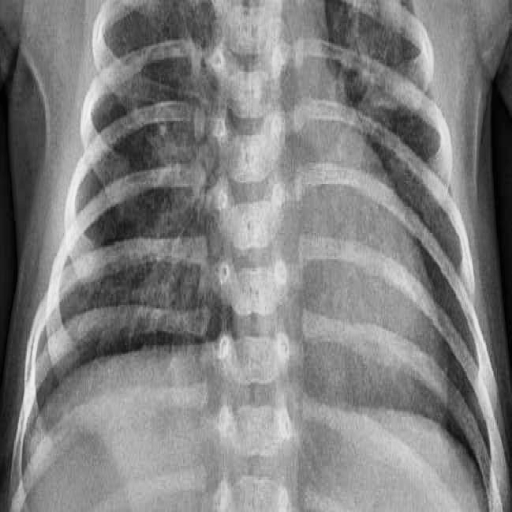
Finding: PNEUMONIA